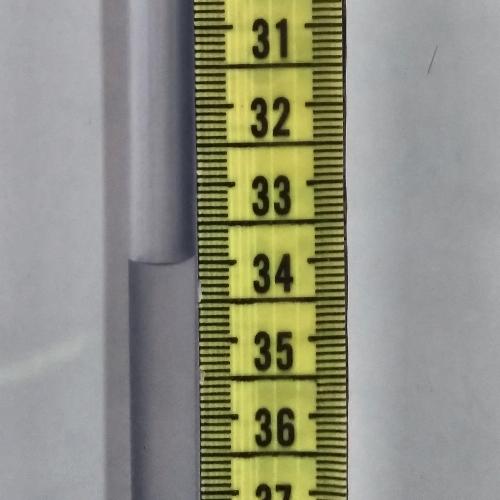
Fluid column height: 34.0 cm